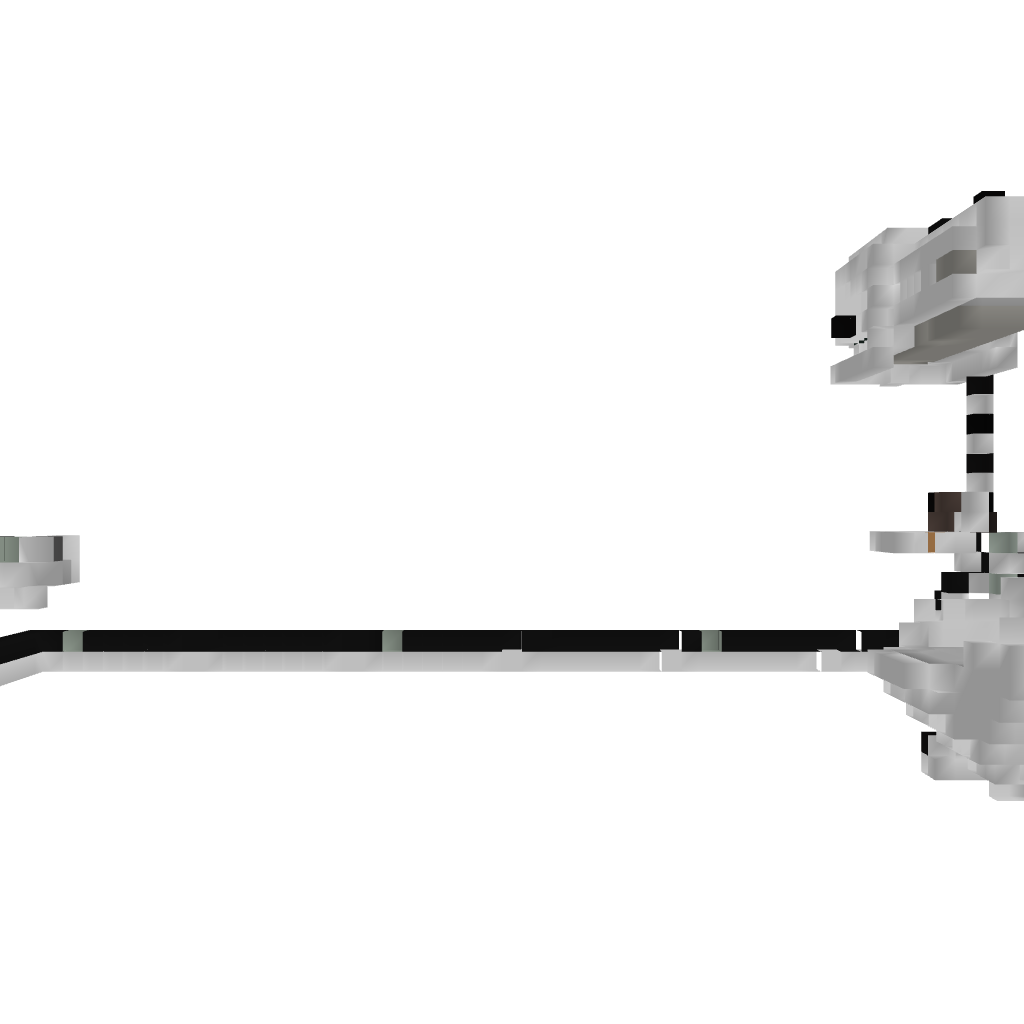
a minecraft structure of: TNT Mob Trap-Death Bowl